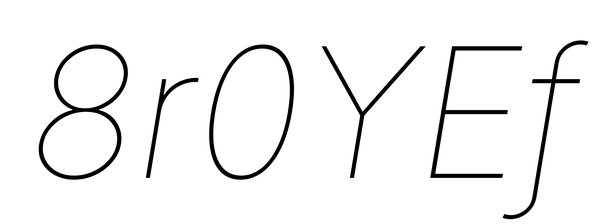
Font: Inter-Italic_Thin_Italic